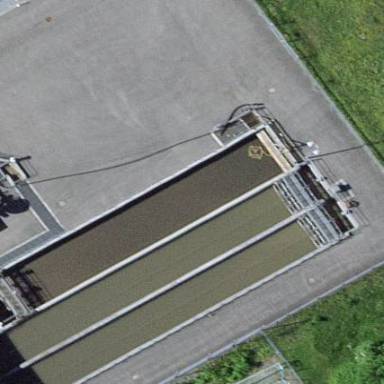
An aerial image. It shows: Image of wastewater.